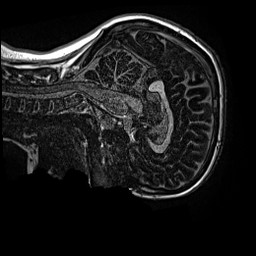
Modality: MP2RAGE
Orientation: sagittal
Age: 14
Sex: female
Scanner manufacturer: siemens
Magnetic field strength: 3 T
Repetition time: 4 s
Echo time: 0.00299 s